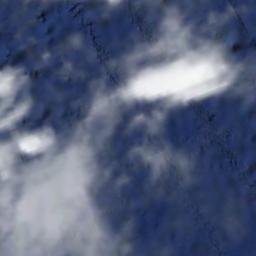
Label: cloud